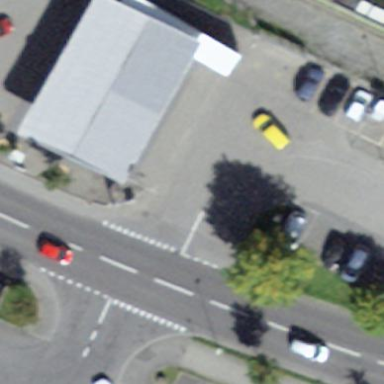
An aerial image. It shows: View of roof of building.